Interaction volume radius: 10 \u00c5
Interaction volume height: 15 \u00c5
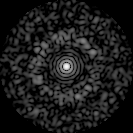
Disorder parameter: 0.8364